Question: The question is in the title:
Everything will become clear once you look at the screenshot below (PFA). Please tell me if there is more content I should add in this question (n00b).
I have to disable the pop ups on the bottom right.

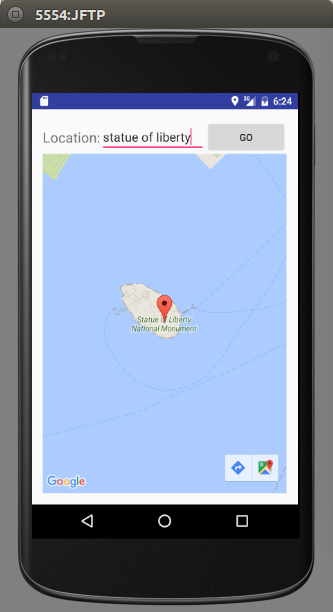
Answer: Have you tried using something along these lines?
'''
GoogleMap map;
UiSettings config = map.getUiSettings();
config.setMapToolbarEnabled(false);
config.setZoomControlsEnabled(false);
'''
From my experience this is exactly what you need.